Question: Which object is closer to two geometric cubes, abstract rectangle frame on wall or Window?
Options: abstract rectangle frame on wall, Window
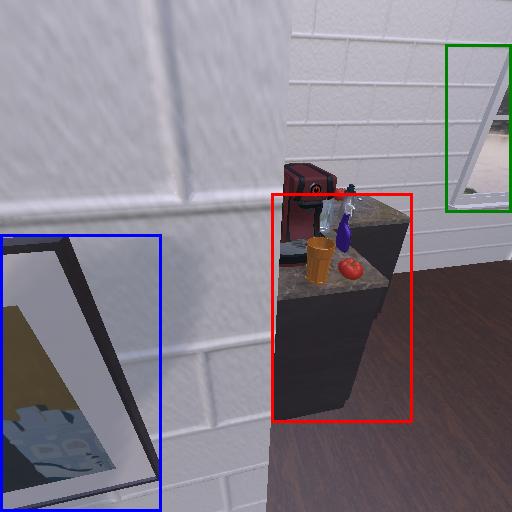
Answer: abstract rectangle frame on wall